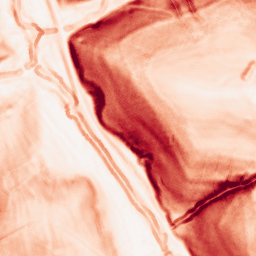
Category: morphological
Decomposition family: morphological_gradient
Decomposition parameters: size: 3
shape: disk
Upsampling method: bspline
Upsampling parameters: scale: 4
Upsampling scale: 4